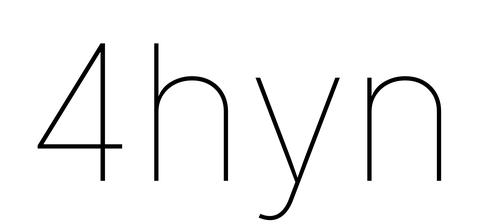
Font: Inter_Thin